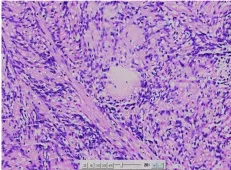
The characteristic morphological asbestos-like fibrous nodules (D) (HEx200).
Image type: pathology (immunostaining)